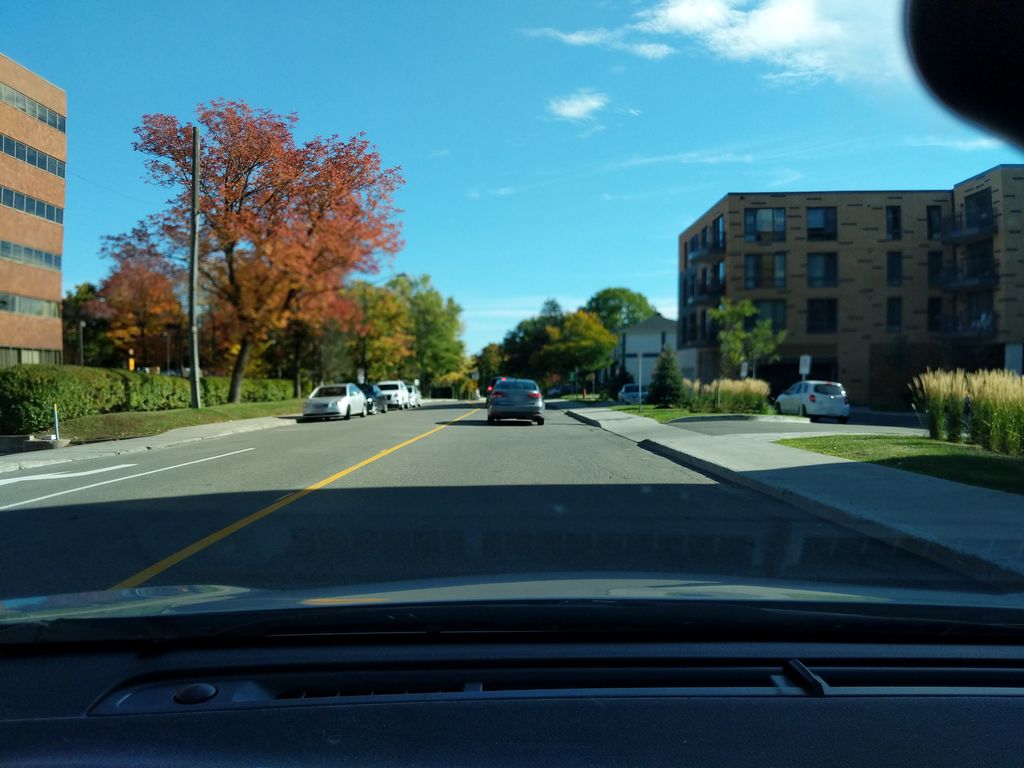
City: quebec_city